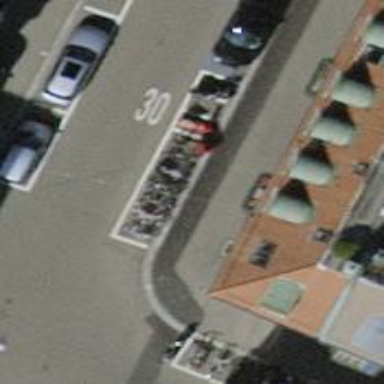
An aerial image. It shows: Motorcycle parking facility.